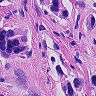
Metastatic tissue present: yes